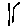
Label: line